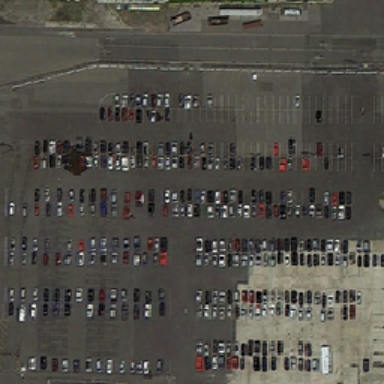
This is parking lot and many cars .